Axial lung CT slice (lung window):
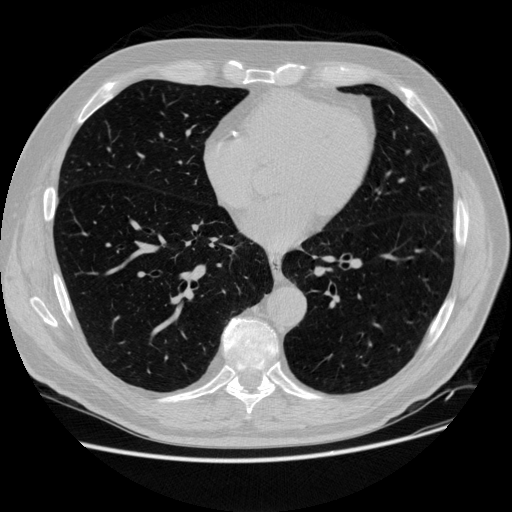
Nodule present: no